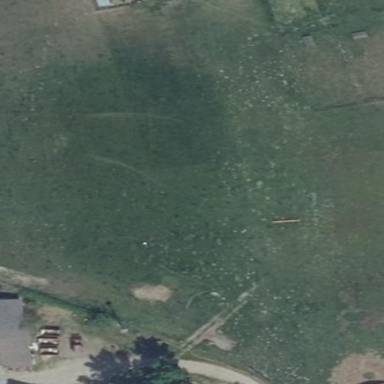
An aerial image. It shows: Beautiful meadow.